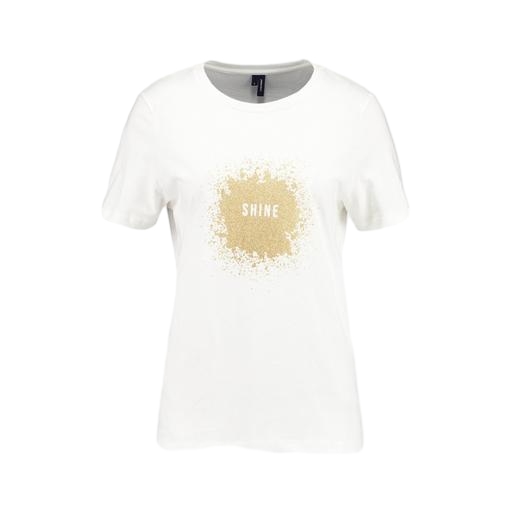
white graphic t-shirt only macy, only white t-shirt, white graphic t-shirt, white background